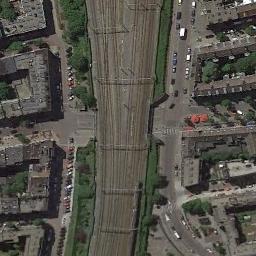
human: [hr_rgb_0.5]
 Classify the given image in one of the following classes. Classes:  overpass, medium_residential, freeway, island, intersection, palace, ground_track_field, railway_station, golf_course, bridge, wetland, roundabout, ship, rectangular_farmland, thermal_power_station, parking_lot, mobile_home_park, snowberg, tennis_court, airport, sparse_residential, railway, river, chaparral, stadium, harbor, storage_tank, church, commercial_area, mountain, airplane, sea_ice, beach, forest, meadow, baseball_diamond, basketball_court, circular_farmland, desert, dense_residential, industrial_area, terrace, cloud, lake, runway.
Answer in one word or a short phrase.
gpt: railway